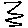
Label: zigzag